Field crop: maize
Growth stage: 2
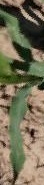
Species: maize